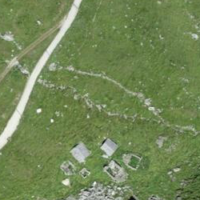
EUNIS habitat code: 26
Species observed at this site:
Arnica montana
Vaccinium uliginosum
Campanula barbata